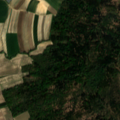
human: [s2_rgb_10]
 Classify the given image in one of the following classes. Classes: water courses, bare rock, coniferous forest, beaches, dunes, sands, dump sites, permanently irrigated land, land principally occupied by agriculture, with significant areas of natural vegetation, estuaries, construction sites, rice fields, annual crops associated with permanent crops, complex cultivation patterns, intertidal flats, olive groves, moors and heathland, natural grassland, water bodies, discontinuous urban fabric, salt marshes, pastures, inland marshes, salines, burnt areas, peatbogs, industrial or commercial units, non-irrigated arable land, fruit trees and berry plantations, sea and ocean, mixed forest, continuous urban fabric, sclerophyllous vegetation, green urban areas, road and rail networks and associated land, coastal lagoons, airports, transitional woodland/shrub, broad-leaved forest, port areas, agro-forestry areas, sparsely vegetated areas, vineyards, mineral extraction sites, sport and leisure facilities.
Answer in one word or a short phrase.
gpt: non-irrigated arable land, mixed forest, transitional woodland/shrub